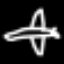
Label: airplane